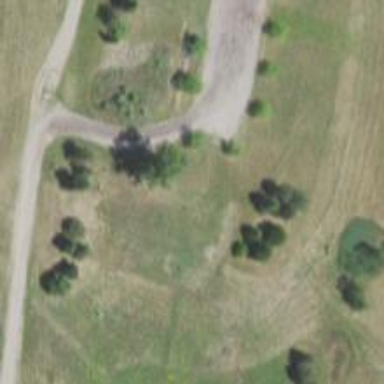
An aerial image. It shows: Path for disc golf with hole.